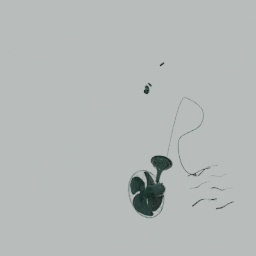
Label: electronics